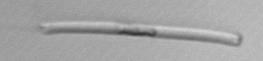
Label: Eucampia_morphytype1